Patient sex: M
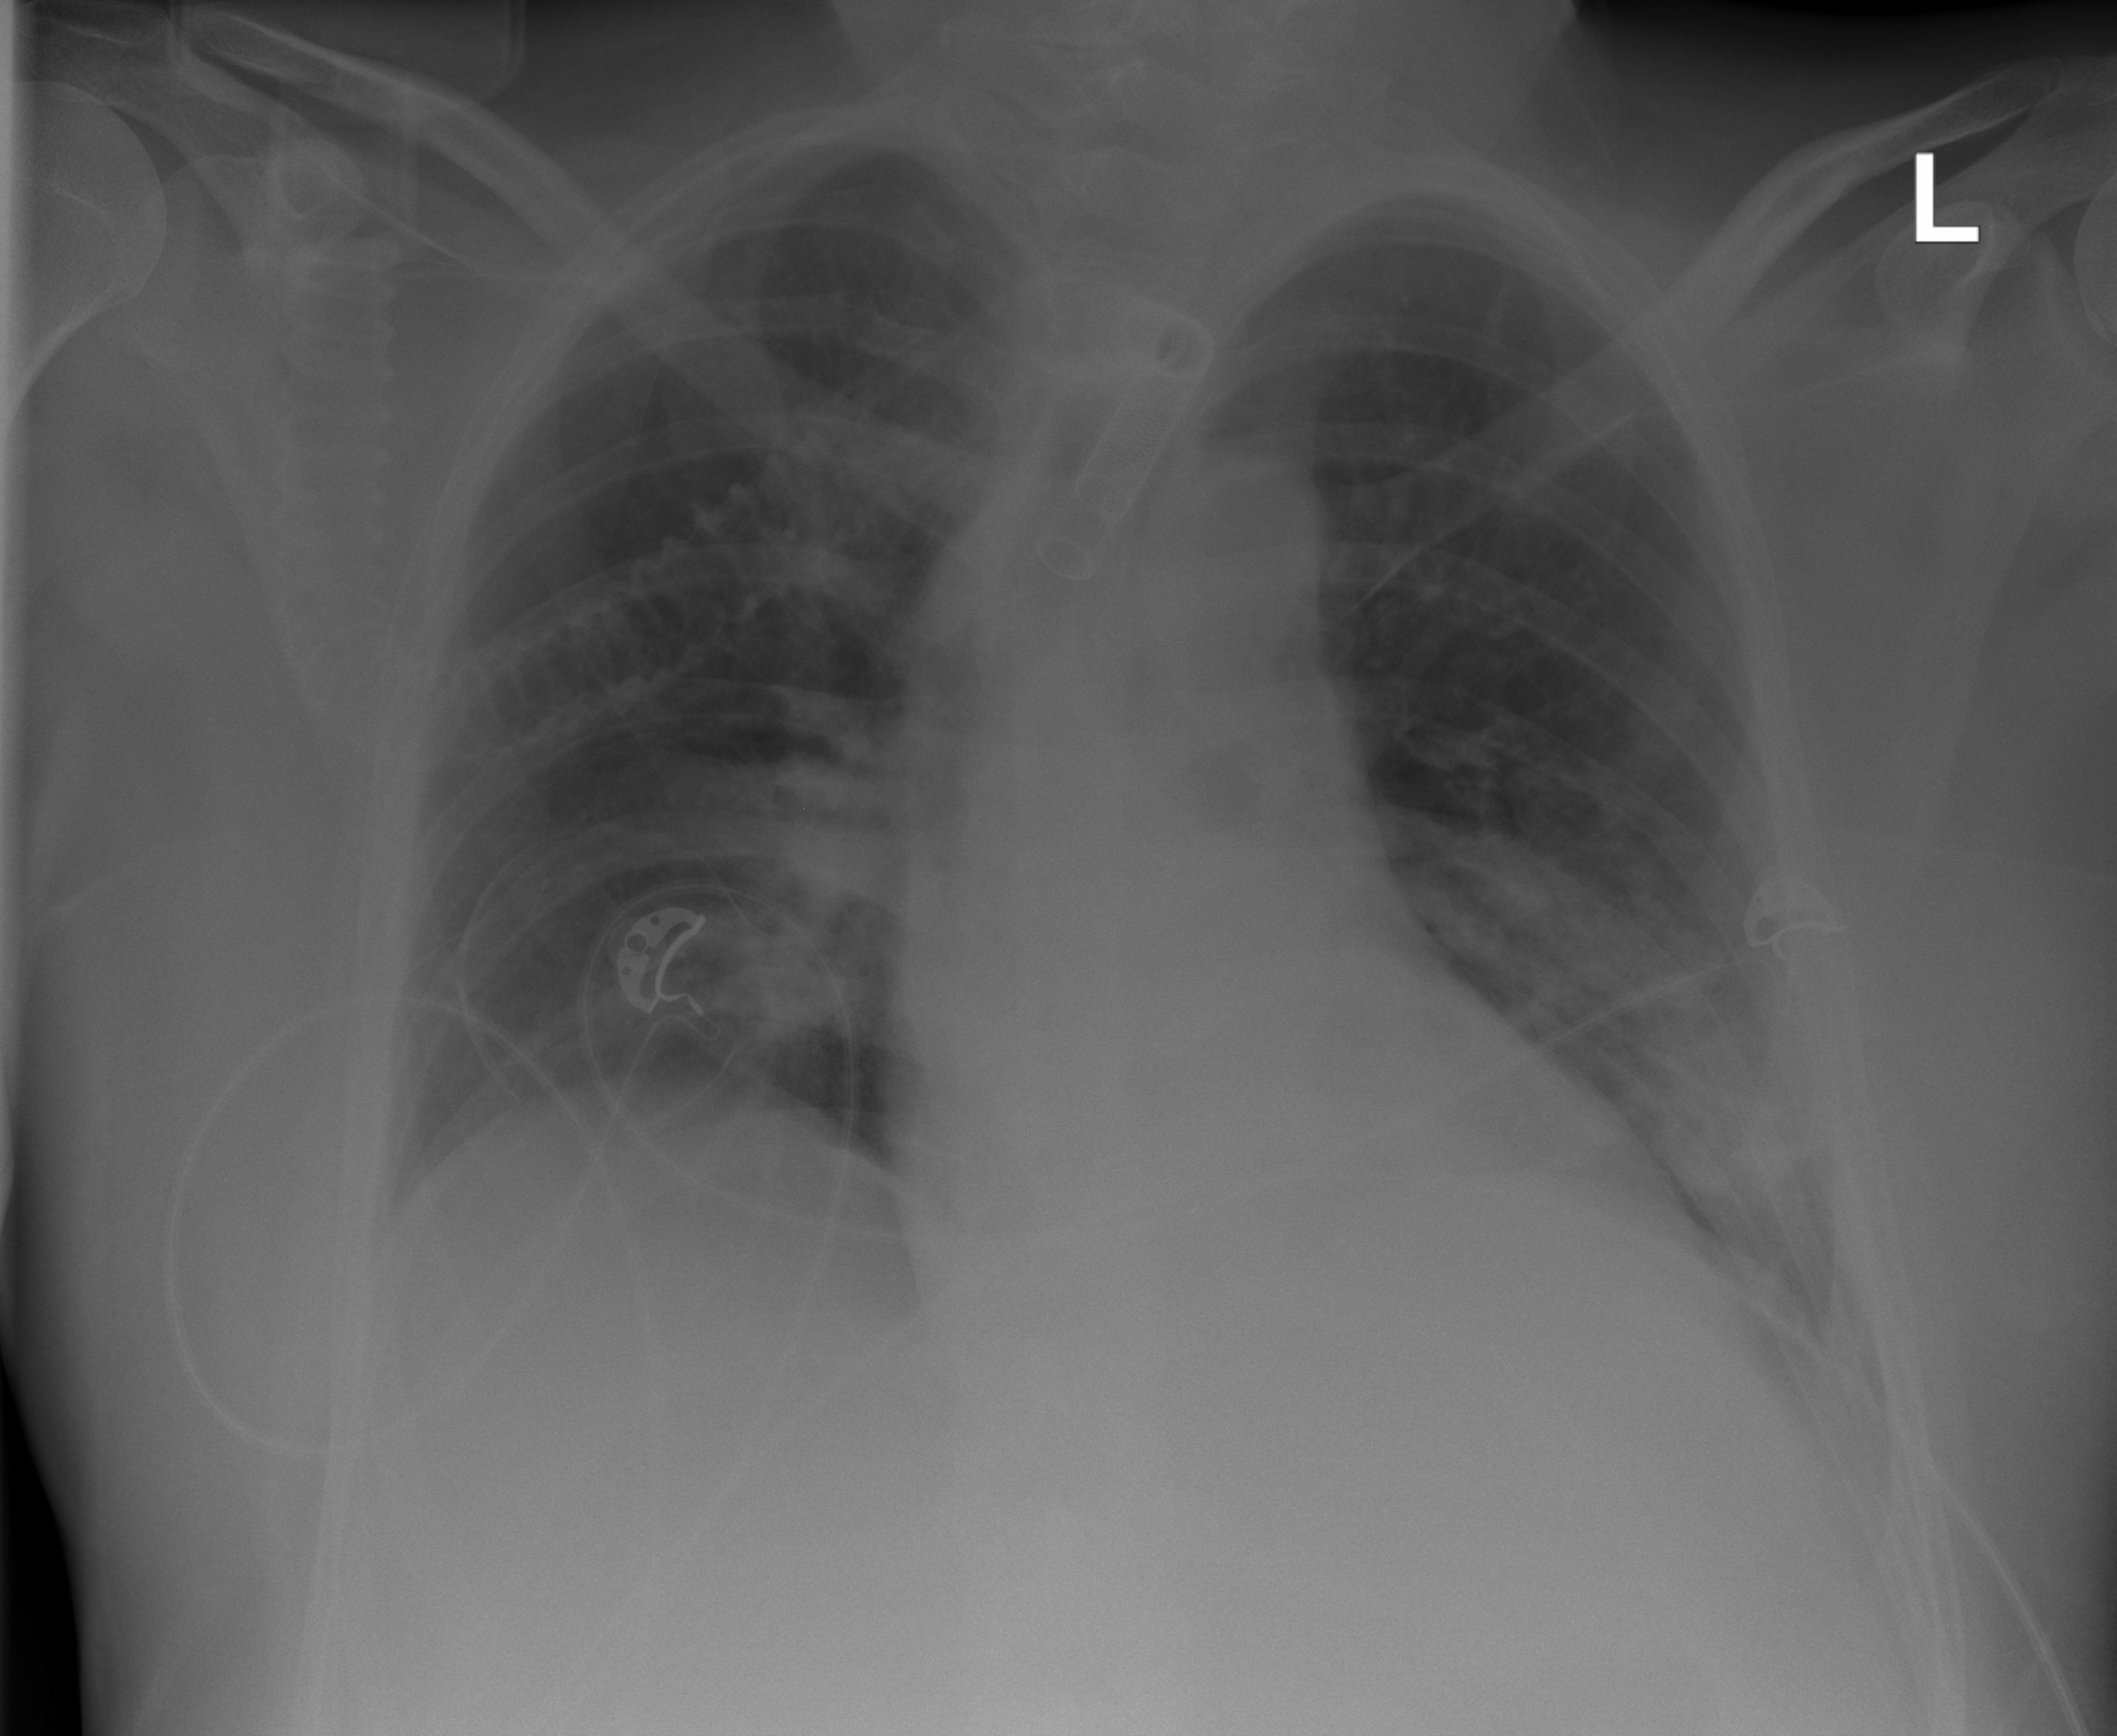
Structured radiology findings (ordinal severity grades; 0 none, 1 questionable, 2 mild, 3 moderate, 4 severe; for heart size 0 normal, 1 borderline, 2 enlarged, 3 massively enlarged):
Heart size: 2
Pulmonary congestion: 2
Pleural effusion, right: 0
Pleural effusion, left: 0
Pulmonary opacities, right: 1
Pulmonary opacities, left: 2
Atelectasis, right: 0
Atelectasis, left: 2